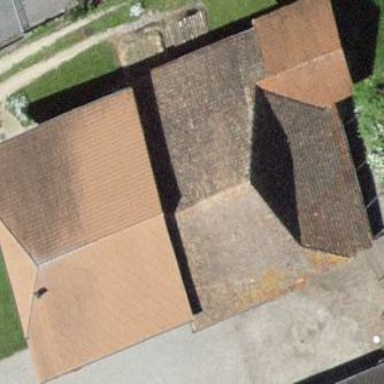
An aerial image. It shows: Farm building.